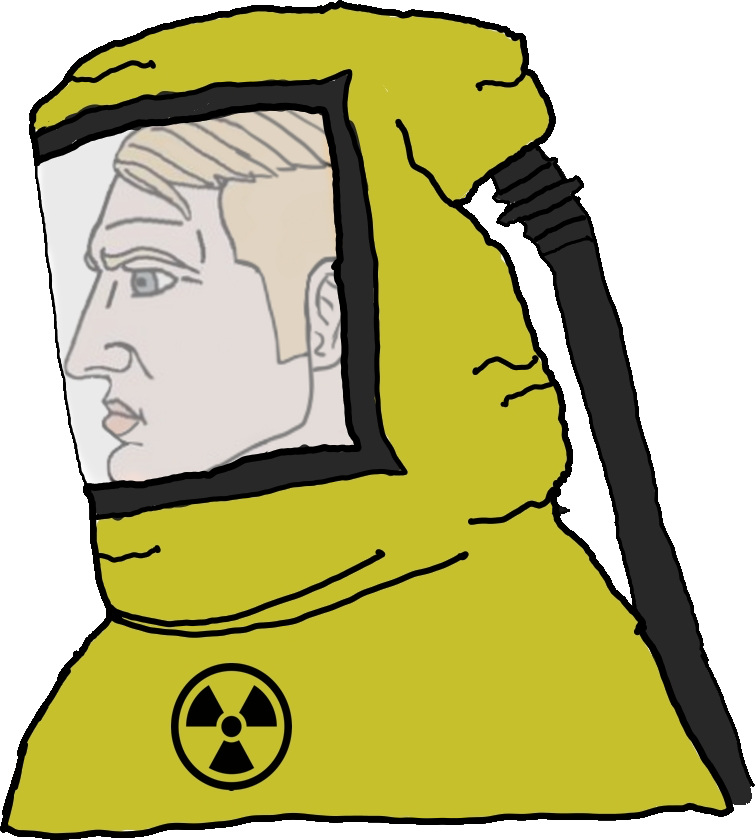
Label: 4_Yes_Chad